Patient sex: F
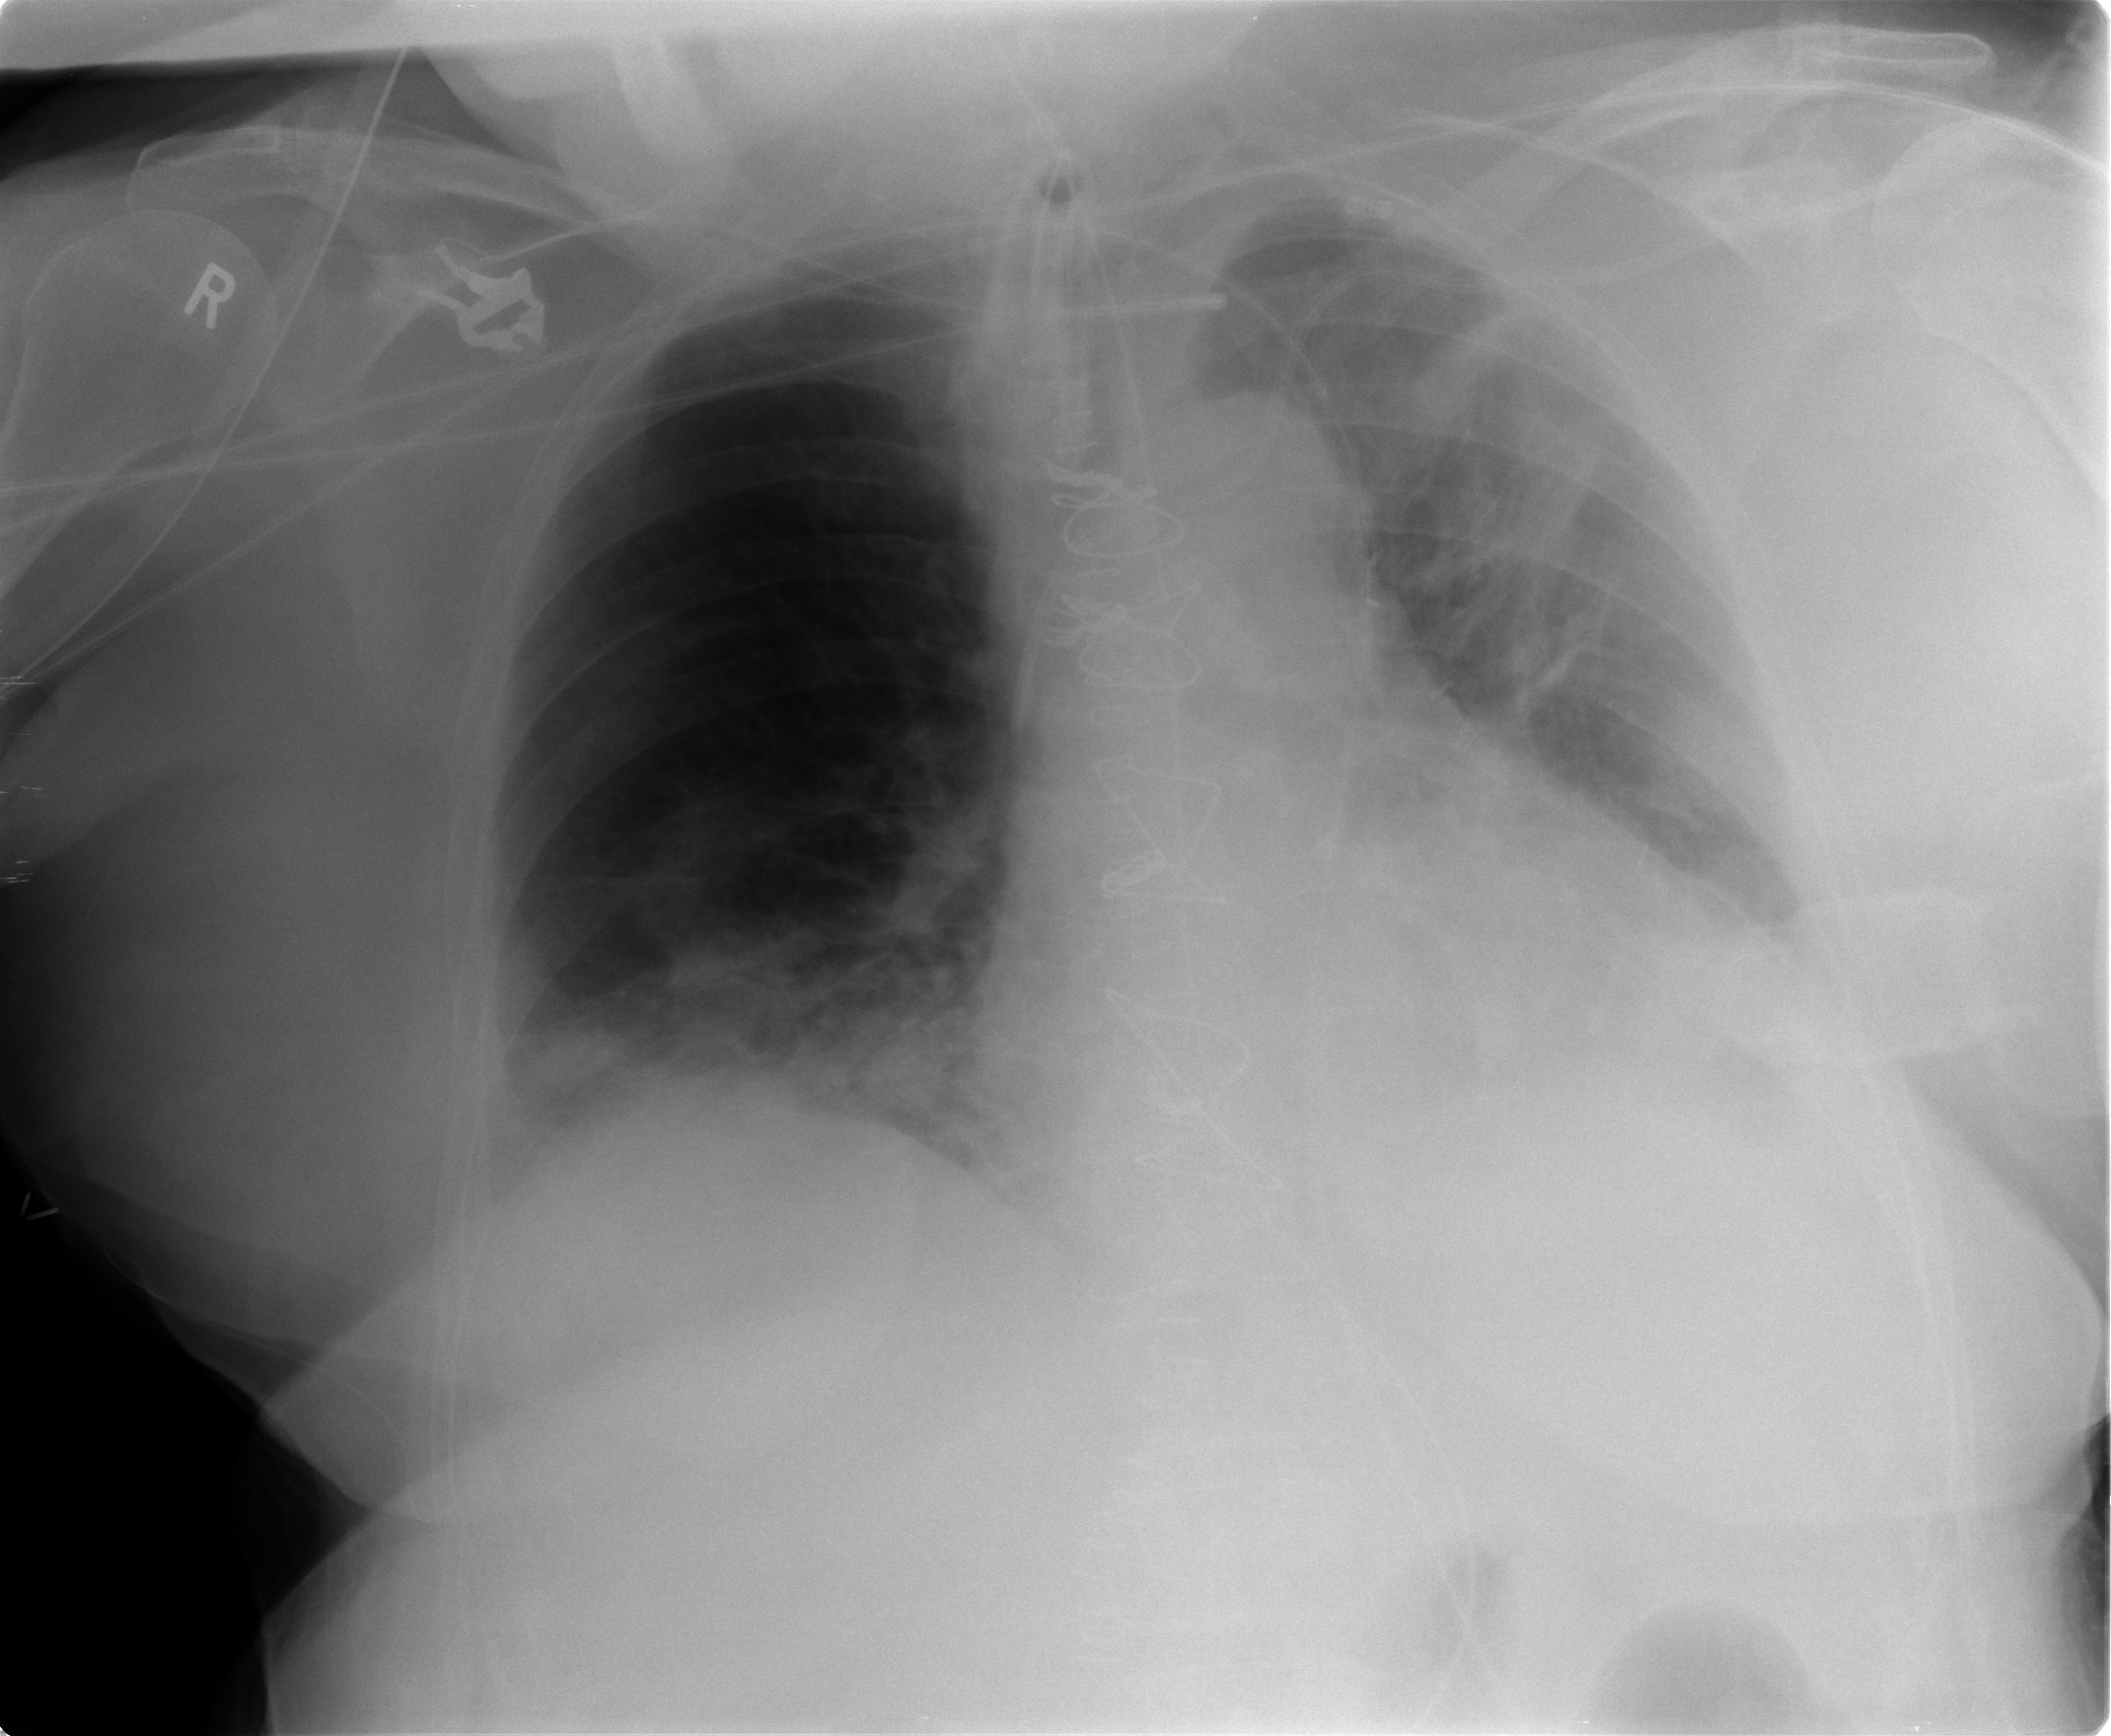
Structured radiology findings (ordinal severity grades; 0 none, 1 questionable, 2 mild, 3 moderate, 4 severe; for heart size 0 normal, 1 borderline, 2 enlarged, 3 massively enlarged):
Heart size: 2
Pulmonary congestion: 1
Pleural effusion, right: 2
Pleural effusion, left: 2
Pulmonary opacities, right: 2
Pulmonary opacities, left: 3
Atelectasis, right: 2
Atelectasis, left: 2